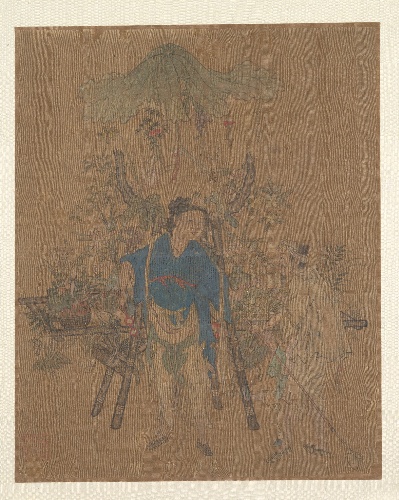
Title: 明/清   佚名   賣花郎   冊頁|Flower Vendor
Artist: Unidentified artist
Object type: Album leaf
Classification: Paintings
Medium: Album leaf; ink and color on silk
Culture: China
Period: Ming (1368–1644)–Qing (1644–1911) dynasty
Dimensions: 9 5/8 x 7 3/4 in. (24.4 x 19.7 cm)
Department: Asian Art
Credit line: John Stewart Kennedy Fund, 1913
Accession year: 1913
Repository: Metropolitan Museum of Art, New York, NY
Tags: Men|Flowers